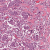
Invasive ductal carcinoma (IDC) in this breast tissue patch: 1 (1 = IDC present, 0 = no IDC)